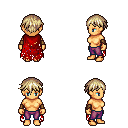
a pixel art fantasy rpg character, female body template, human, tanned skin, red tattered cape, magenta pants, white blonde short bangs hairstyle, leather bracers, four views (front, back, left, right), 2x2 character sprite sheet, small pixel art, hard edges, no anti-aliasing